Question: tell me please, how can i add top panel like on a screenshot?
(with comment blocks and helpful snippets)

<URL> for full size.
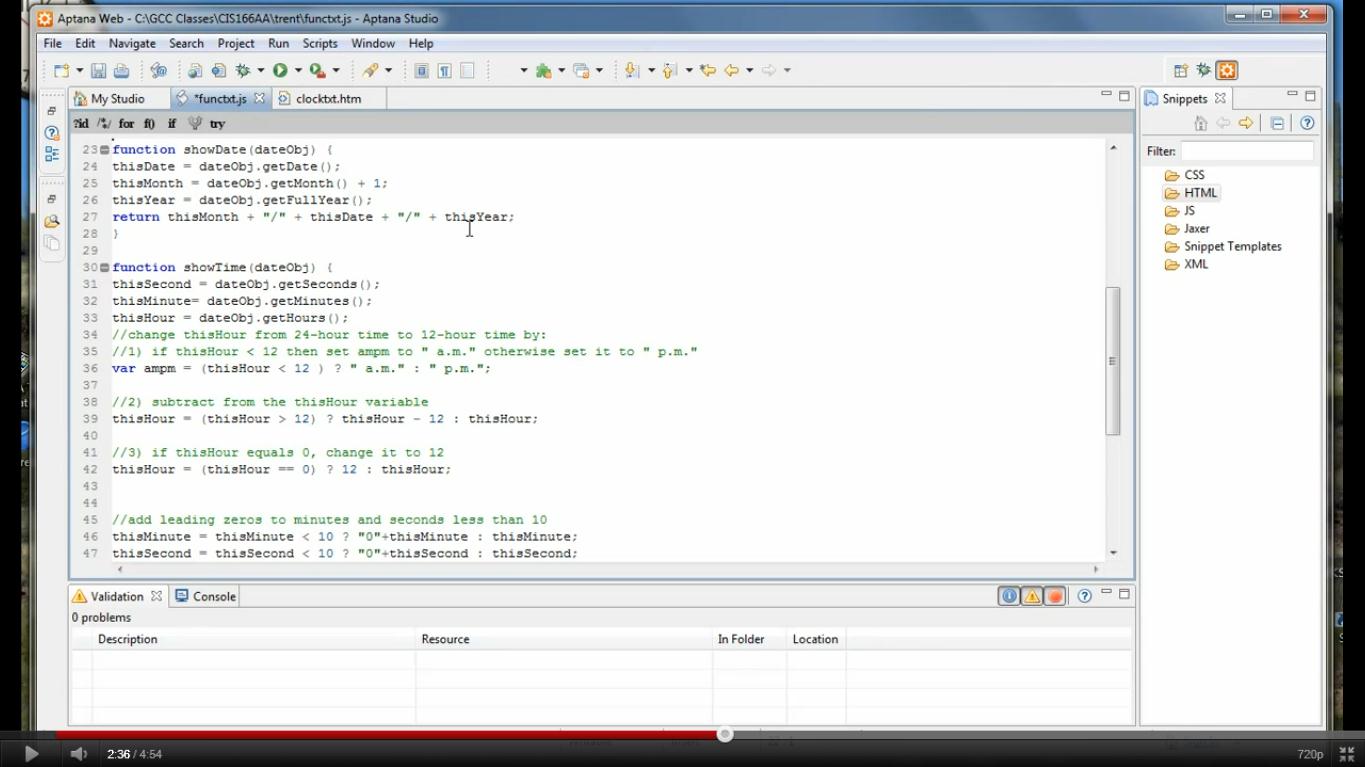
Answer: The top toolbar on the HTML/CSS/JS editors from Aptana 2 is not in Aptana 3. You can achieve the same functionality using various commands and snippets. Look under the Commands menu for each languages for some of the new commands with their keybindings.
You can also read more on Rubles here: <URL>
And the rubles themselves can be seen on Github:
<URL>
https://github.com/aptana/css.ruble
<URL>